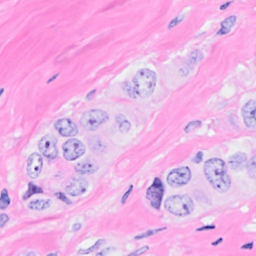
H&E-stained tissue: Breast